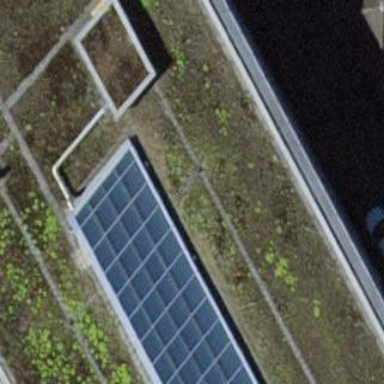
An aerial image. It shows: Solar photovoltaic panel generator.